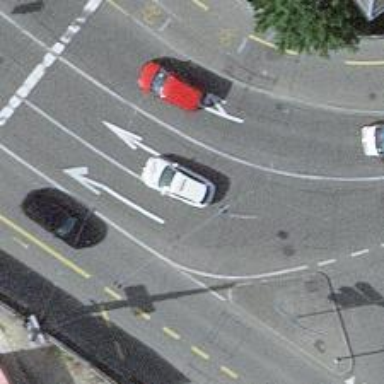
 both surfaced with asphalt. Trolley wires can be seen above."